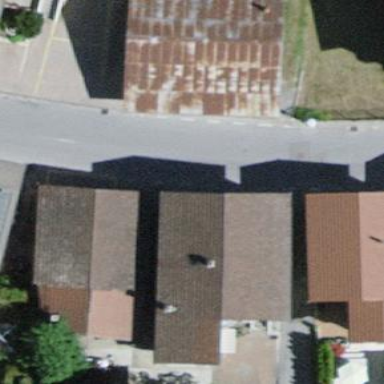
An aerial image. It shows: Building.